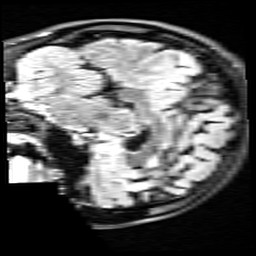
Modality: FLAIR
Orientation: sagittal
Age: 24
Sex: female
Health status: healthy
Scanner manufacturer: siemens
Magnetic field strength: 3 T
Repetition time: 9 s
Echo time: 0.088 s